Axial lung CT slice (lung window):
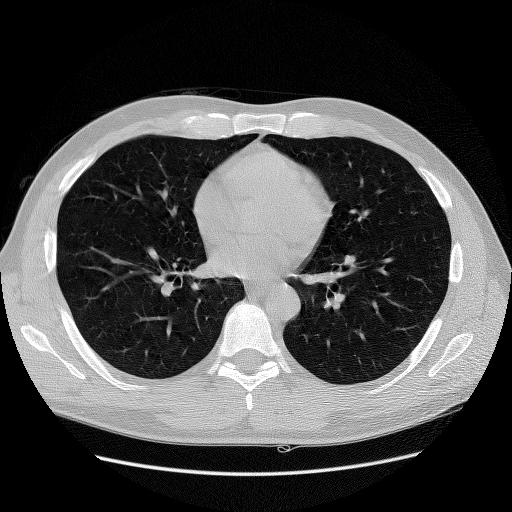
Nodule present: no